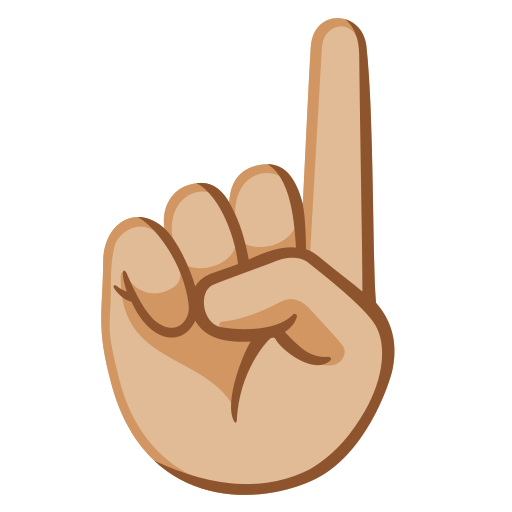
Emoji: ☝🏼